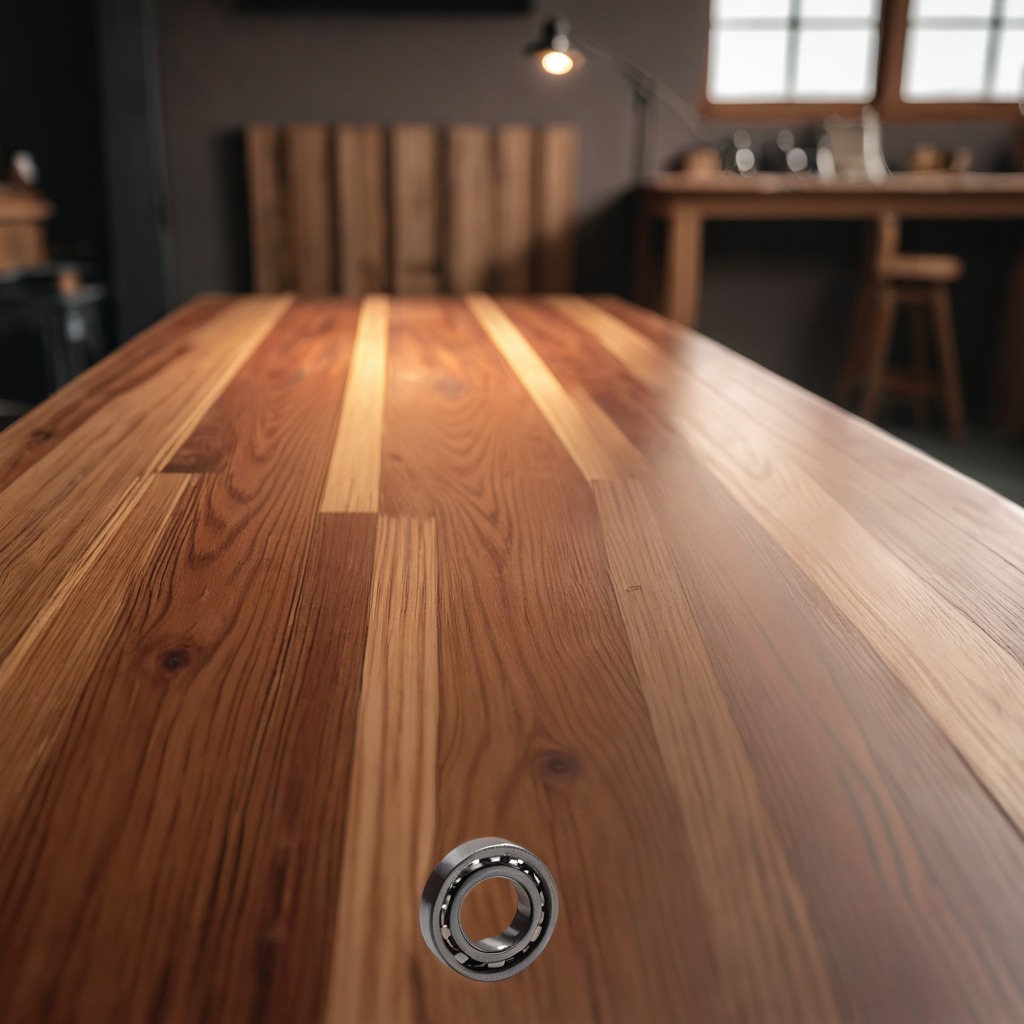
A metal ball bearing is lying on a wooden table in a carpentry studio with rich wood textures side lighting.